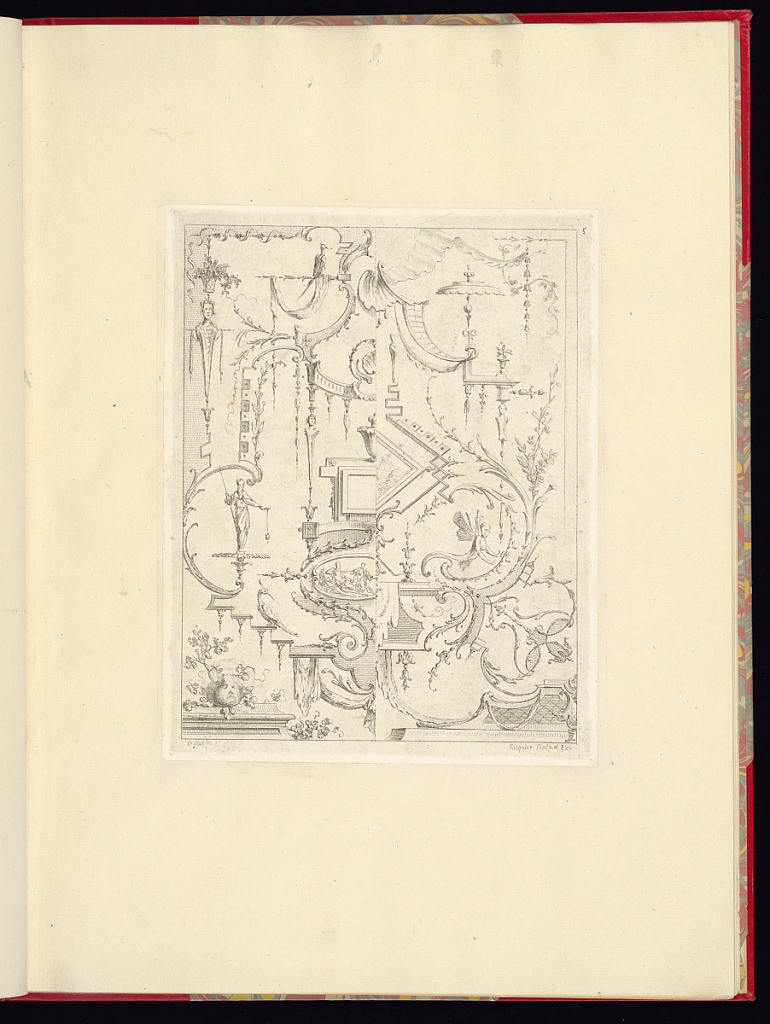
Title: Arabesque Ornament Designs
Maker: Claude Gillot, French, 1673–1722
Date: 1749–61
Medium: Etching on laid paper
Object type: Print
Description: Fifth plate from a series of bifurcated arabesque/ grotesque panel designs with a different design on the left and right side of the plate. The ornament features fleurons, foliage, rinceaux, scrolling leaves, cartouches, plaques, architectural details, herms, shells, vases and baskets of flowers, canopies, terminal figures, a fairy, birds, figures, drapery, rosettes, and diaper and trellis patterns. The plate is numbered and signed.